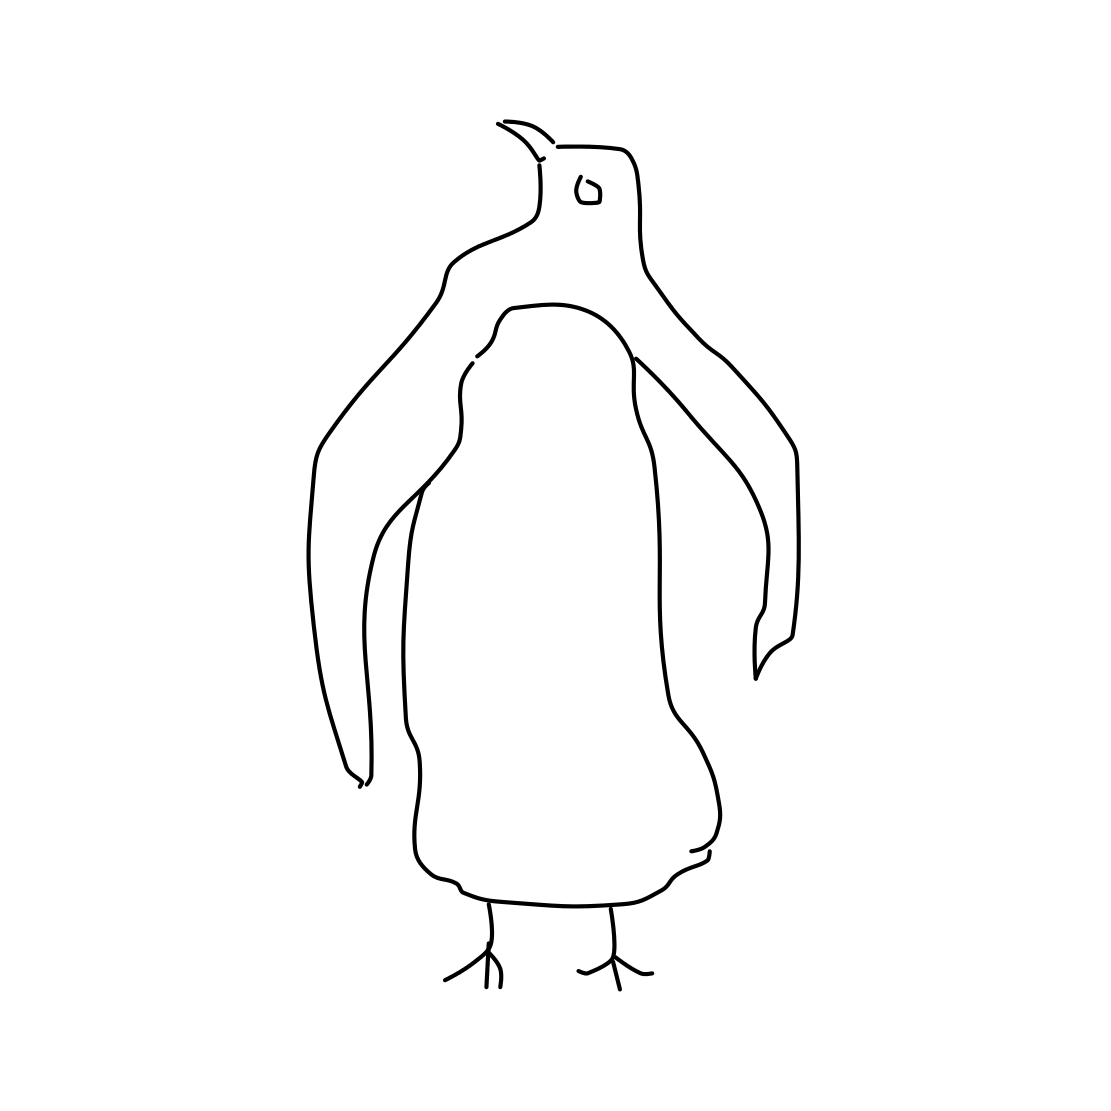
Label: penguin